Question: I need to have complete to WPF Textblock. The condition is that we don't know the text length as well as window size.
The XAML I have is:
'''
<Border BorderThickness="1" CornerRadius="6" BorderBrush="#FF405DEF" Padding="5" Margin="5">
<StackPanel Orientation="Horizontal">
<Image HorizontalAlignment="Left" Source="{Binding Path=User.ProfileImageUrl}" Width="48" Height="48"
Name="UserAvatarImage" Stretch="Fill" VerticalAlignment="Top" />
<StackPanel Margin="5,0,0,5" Orientation="Vertical" Grid.Column="1" HorizontalAlignment="Left" Name="stackPanel1" VerticalAlignment="Top" Width="413">
<StackPanel Orientation="Horizontal" >
<StackPanel Orientation="Horizontal" >
<TextBlock Name="UserNameTextBlock" Margin="0,0,10,0" Text="{Binding Path=User.Name}" FontWeight="Bold">UserName</TextBlock>
<TextBlock Foreground="LightGray" >@</TextBlock>
<TextBlock Name="ScreenNameTextBlock" Text="{Binding Path=User.ScreenName}" Foreground="Gray" >ScreenName</TextBlock>
</StackPanel>
</StackPanel>
<StackPanel Orientation="Horizontal" Margin="0,5,0,0">
<Grid >
<Grid.ColumnDefinitions>
<ColumnDefinition Width="2*" />
<ColumnDefinition Width="2*" />
</Grid.ColumnDefinitions>
<TextBlock Margin="0,0,0,0" Foreground="Blue" TextWrapping="Wrap">@ToUserName</TextBlock>
<StackPanel Grid.Column="1">
<TextBlock Margin="5,0,0,0" Text="{Binding Path=Text}" MinHeight="20" MinWidth="200"
VerticalAlignment="Stretch" TextWrapping="WrapWithOverflow">START skf skdjf skdj hfskdjf ksdjhf ksjdhf ksjhf kjsf kjshf kjshkjfhsdf kjsfdkj hskdfj hskdjf hskdjf skjhfksjfks END</TextBlock>
</StackPanel>
</Grid>
</StackPanel>
</StackPanel>
</StackPanel>
</Border>
'''
So I need this:

It is done by hardcoded value 'Width="300"'
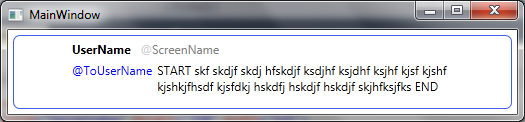
Answer: I'm assuming this is related to <URL> about binding the 'MaxWidth' of one control to the 'ActualWidth' of another control
In your situation, I'd replace the Horizontal 'StackPanel' with a 'Grid' because a Grid will limit the size of it's children to the available space, while a 'StackPanel' will not. This way the 'TextBlock' won't need the 'MaxWidth' property set to wrap correctly.